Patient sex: M
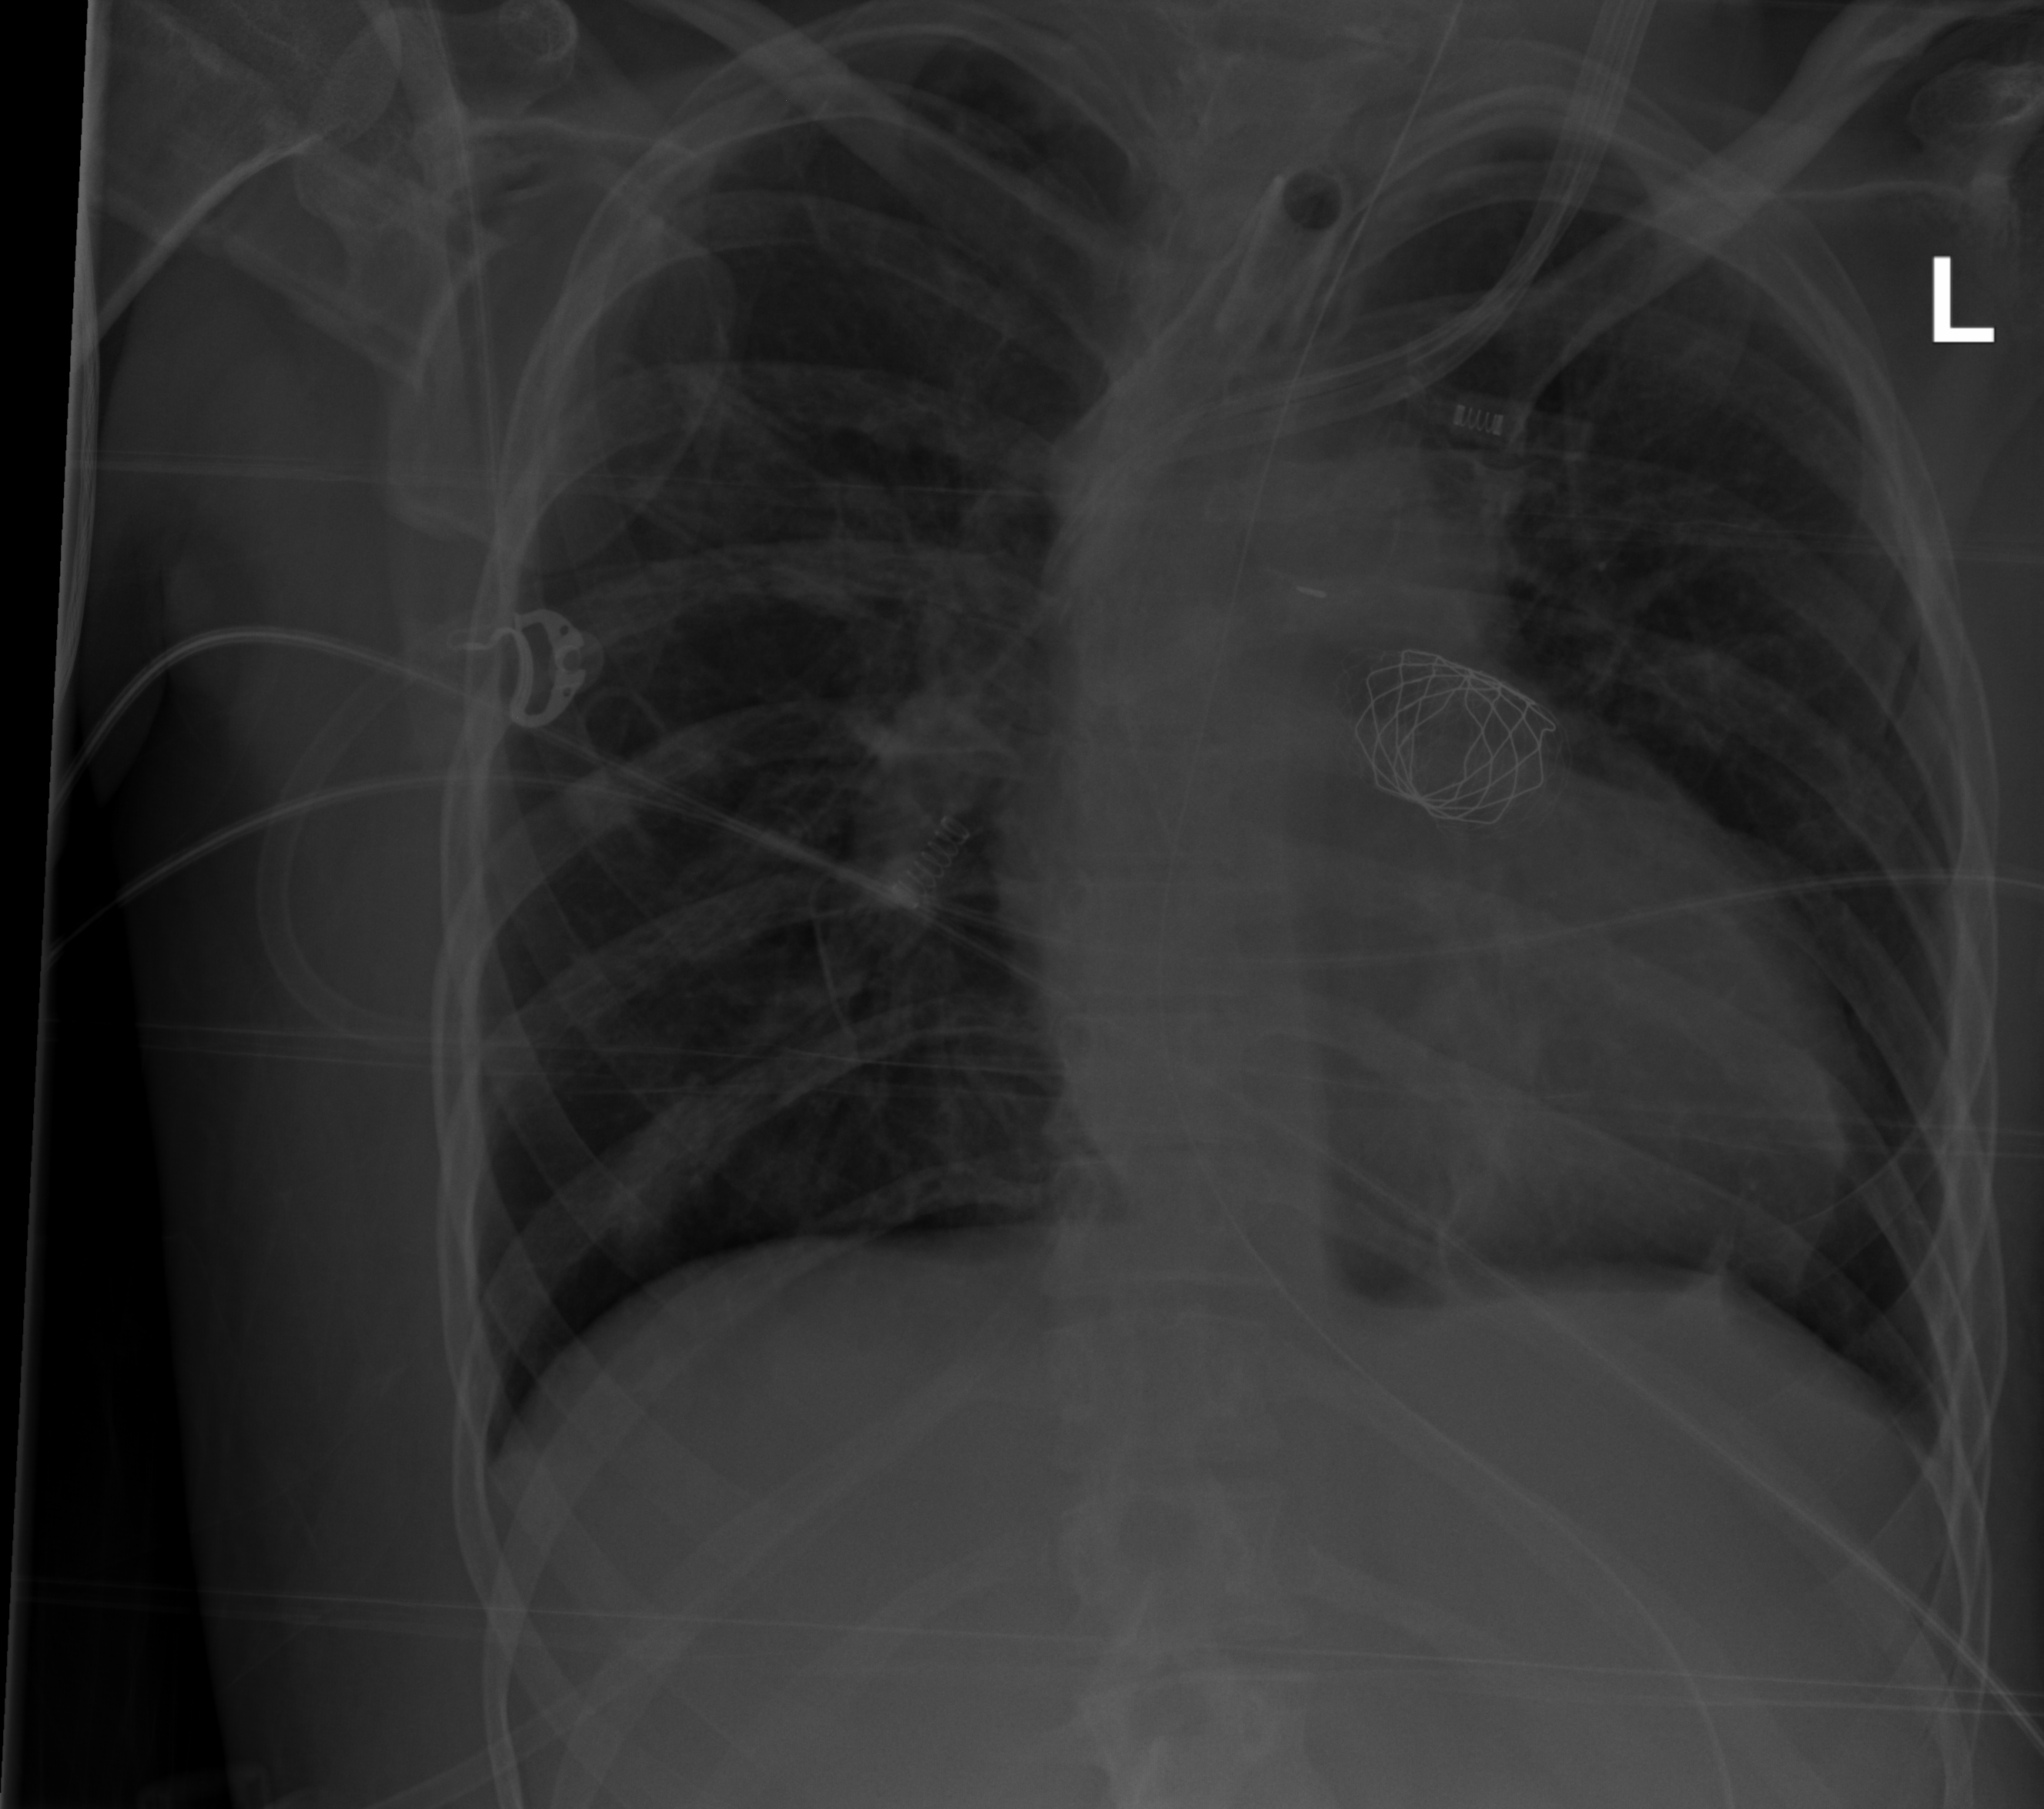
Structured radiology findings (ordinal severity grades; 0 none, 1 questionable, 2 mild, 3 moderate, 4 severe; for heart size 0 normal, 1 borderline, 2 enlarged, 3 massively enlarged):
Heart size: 2
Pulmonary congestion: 0
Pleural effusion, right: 0
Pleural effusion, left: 1
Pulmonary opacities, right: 0
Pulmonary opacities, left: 2
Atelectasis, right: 0
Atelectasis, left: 2